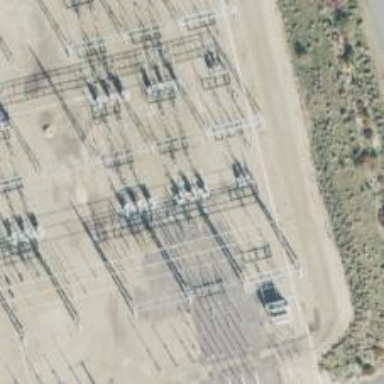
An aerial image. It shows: Switch for power supply.